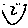
Label: smiley face